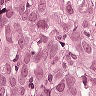
Metastatic tissue present: yes